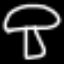
Label: mushroom